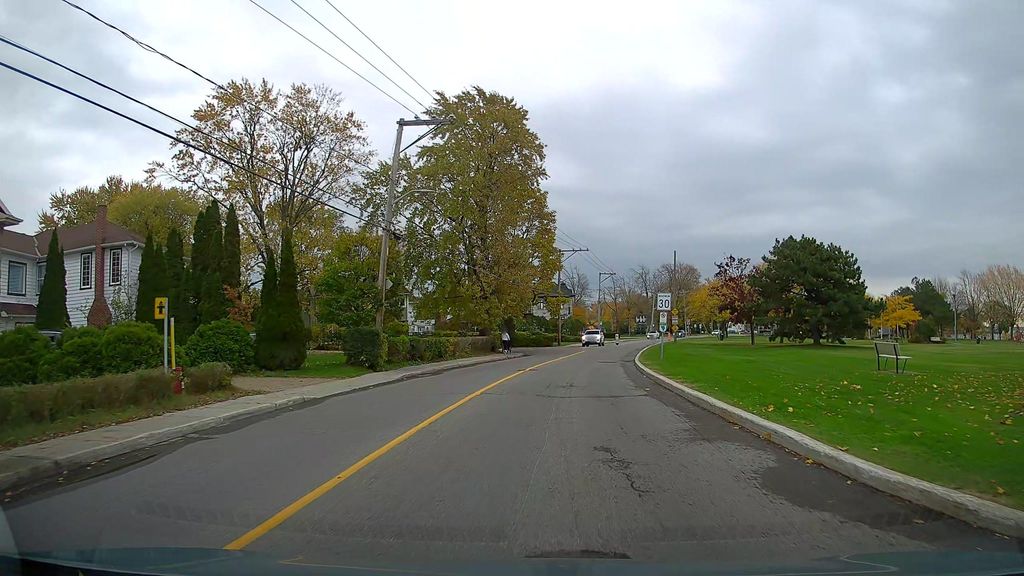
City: montreal